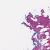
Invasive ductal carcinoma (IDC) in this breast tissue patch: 0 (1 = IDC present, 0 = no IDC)